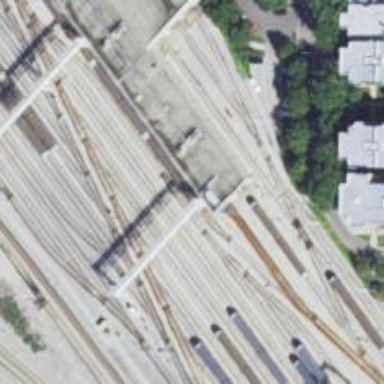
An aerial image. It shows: Building passage tunnel with electrified rail passing through service yard.